Interaction volume radius: 5 \u00c5
Interaction volume height: 10 \u00c5
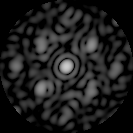
Disorder parameter: 0.5157